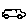
Label: car